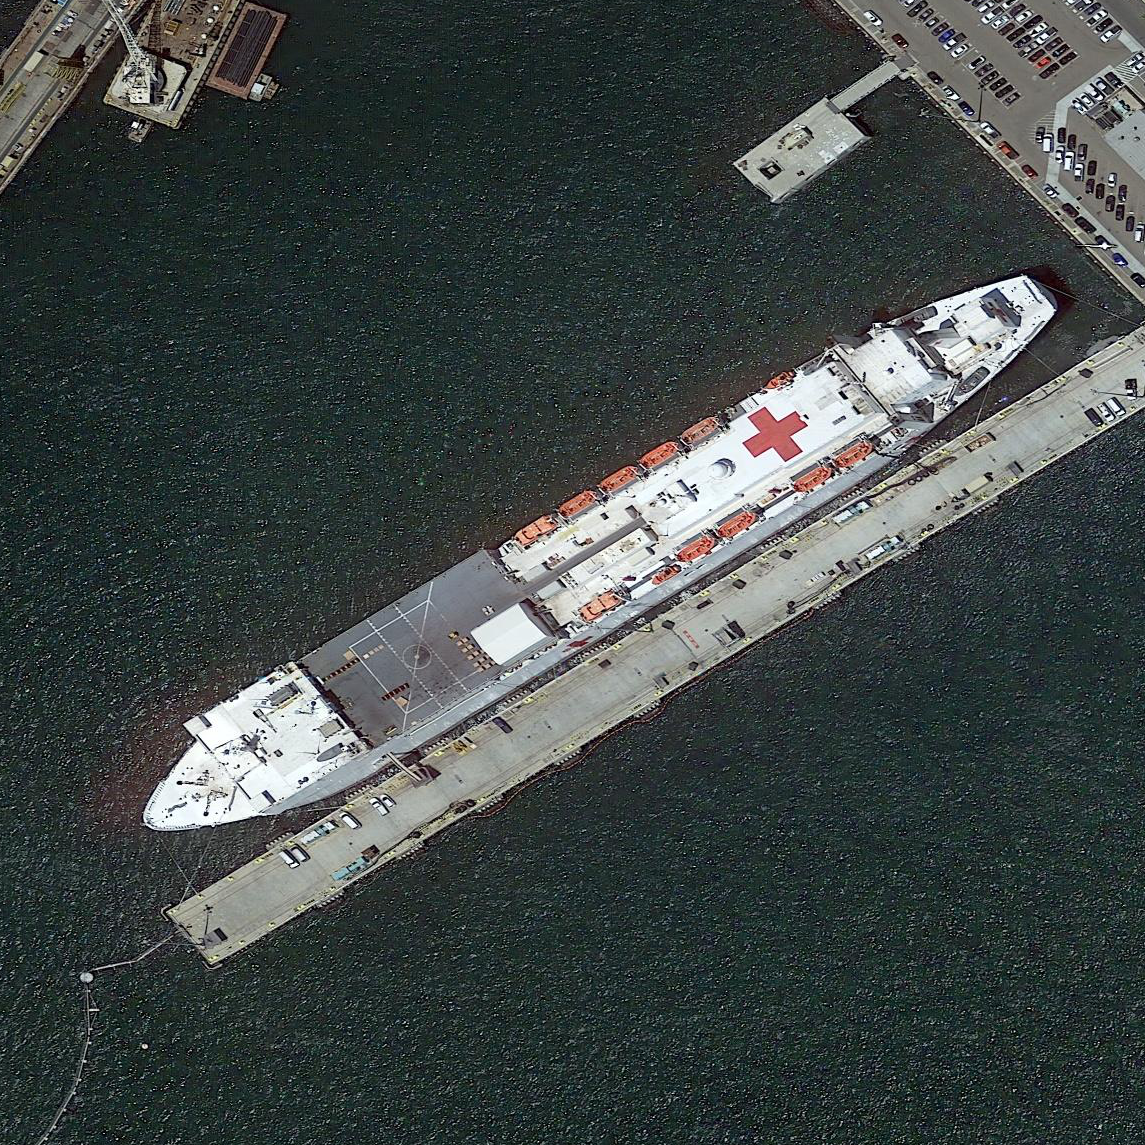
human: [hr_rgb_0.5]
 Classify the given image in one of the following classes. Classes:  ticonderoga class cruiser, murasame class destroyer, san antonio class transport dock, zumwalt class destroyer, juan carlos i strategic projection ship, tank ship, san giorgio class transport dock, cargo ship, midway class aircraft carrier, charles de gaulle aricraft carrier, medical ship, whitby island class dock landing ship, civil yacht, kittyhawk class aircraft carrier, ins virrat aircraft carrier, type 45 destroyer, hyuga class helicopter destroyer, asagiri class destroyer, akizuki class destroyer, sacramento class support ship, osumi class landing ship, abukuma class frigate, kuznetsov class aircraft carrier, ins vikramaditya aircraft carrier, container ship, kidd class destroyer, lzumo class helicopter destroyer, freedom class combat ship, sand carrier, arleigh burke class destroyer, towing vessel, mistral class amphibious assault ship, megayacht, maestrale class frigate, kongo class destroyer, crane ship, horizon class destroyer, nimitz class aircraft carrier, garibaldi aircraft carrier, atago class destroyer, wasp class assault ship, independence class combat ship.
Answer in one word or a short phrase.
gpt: Medical ship